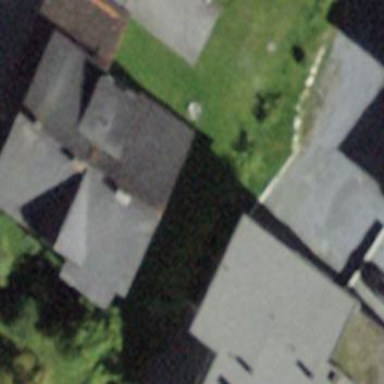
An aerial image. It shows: Building with tiled roof.